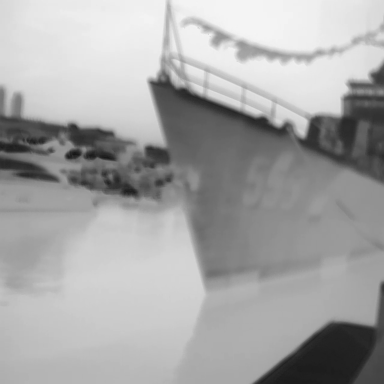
There is a canoe in the infrared image.